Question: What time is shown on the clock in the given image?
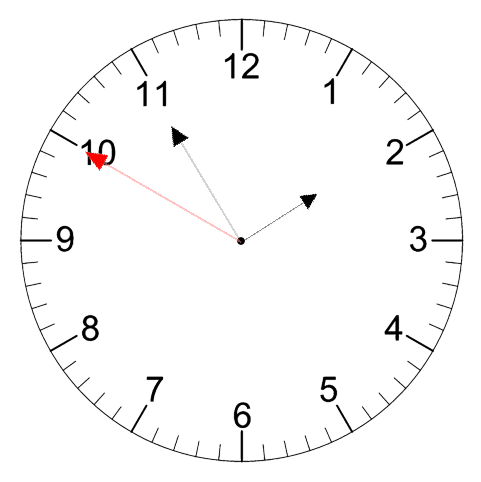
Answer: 01:54:50